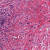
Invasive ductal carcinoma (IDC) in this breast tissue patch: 1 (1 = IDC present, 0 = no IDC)